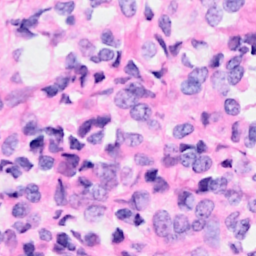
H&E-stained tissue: Breast